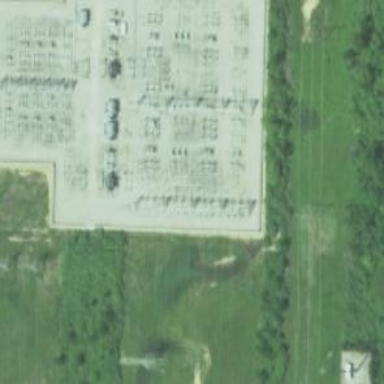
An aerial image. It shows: Switch for power supply.